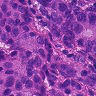
Metastatic tissue present: yes